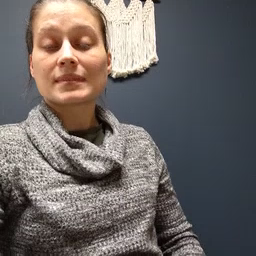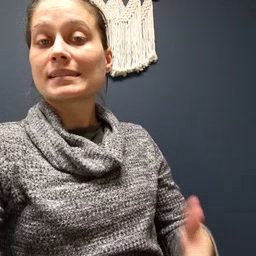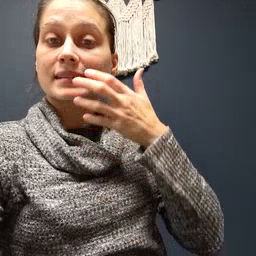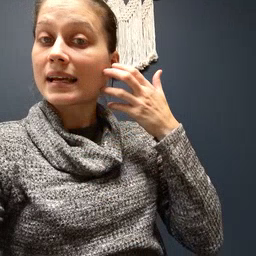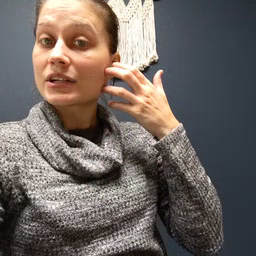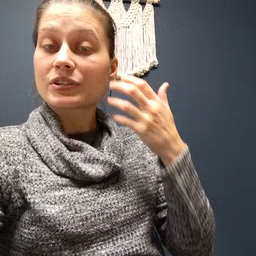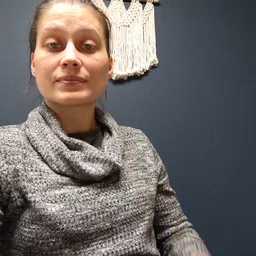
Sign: tiger